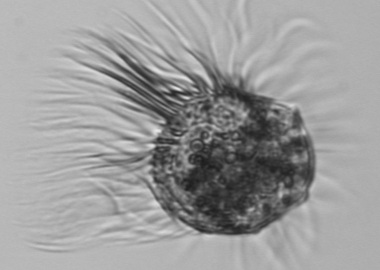
Label: Pelagostrobilidium